Question: I am using storyboards. I am unable to resize webview according to the screen size in my storyboard.

I want header to be of same size for both resolution but change the height of webview according to screen resolution.
I can't use Autolayout because I want to deploy my app for ios5 and above.
Please help.
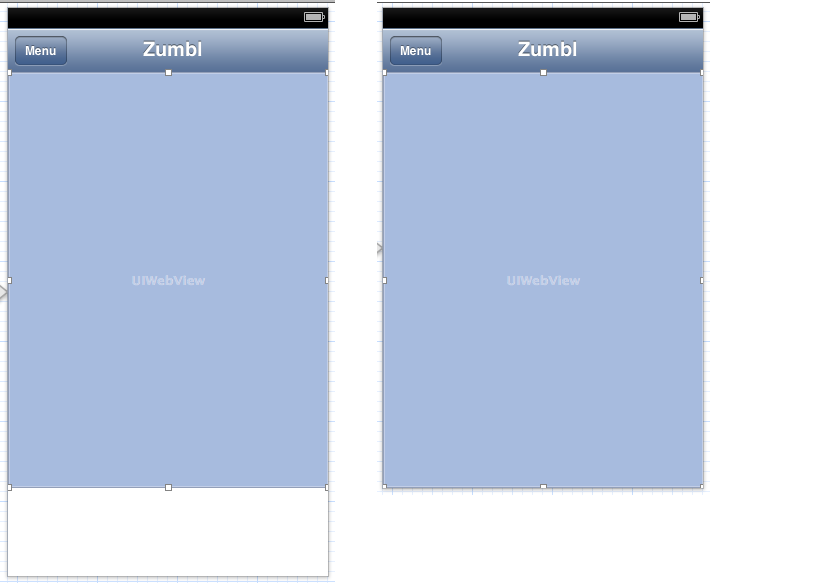
Answer: you can set Your 'Webview' frame according to 'UIScreen' like Bellow where you alloc your ''webview'
'''
CGRect webFrame = [[UIScreen mainScreen] applicationFrame];
webFrame.origin.y -= 20.0; // statusbar 20 px cut from y of frame
webView = [[UIWebView alloc] initWithFrame:webFrame];
webView.scalesPageToFit = YES;
webView.autoresizesSubviews = YES;
webView.autoresizingMask=(UIViewAutoresizingFlexibleHeight | UIViewAutoresizingFlexibleWidth);
[webView setBackgroundColor:[UIColor clearColor]];
'''